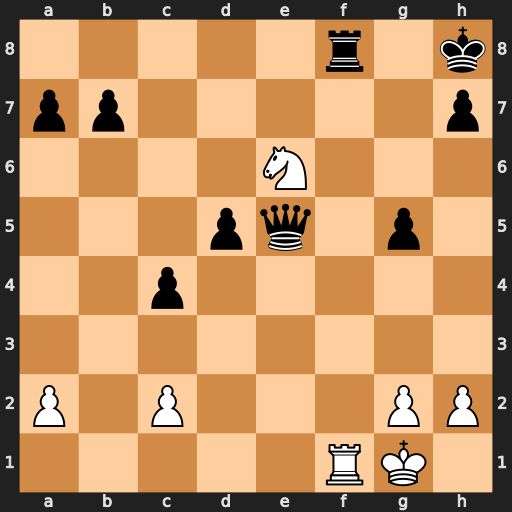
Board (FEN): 5r1k/pp5p/4N3/3pq1p1/2p5/8/P1P3PP/5RK1
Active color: w
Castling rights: -
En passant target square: -
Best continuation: Rxf8#